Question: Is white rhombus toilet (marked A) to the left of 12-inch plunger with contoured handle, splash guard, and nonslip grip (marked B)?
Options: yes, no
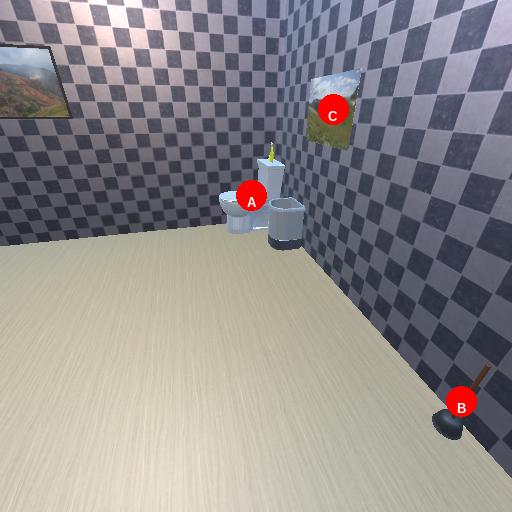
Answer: yes